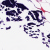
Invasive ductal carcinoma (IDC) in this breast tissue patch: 0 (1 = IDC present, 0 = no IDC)